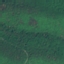
Land use / land cover: Forest